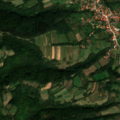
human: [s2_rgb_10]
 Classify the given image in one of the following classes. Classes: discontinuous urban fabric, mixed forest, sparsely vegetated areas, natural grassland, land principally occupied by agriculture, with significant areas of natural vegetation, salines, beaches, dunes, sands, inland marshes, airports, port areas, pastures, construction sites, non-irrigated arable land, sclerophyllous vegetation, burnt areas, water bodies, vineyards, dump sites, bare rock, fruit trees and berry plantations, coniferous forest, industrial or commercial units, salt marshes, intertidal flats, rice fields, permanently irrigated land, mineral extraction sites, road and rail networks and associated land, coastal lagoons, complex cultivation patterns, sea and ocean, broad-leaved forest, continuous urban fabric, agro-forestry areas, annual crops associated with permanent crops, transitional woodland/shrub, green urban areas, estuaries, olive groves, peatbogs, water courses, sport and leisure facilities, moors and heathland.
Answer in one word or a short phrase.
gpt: complex cultivation patterns, land principally occupied by agriculture, with significant areas of natural vegetation, broad-leaved forest